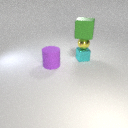
large green rubber cube above small cyan metal cube